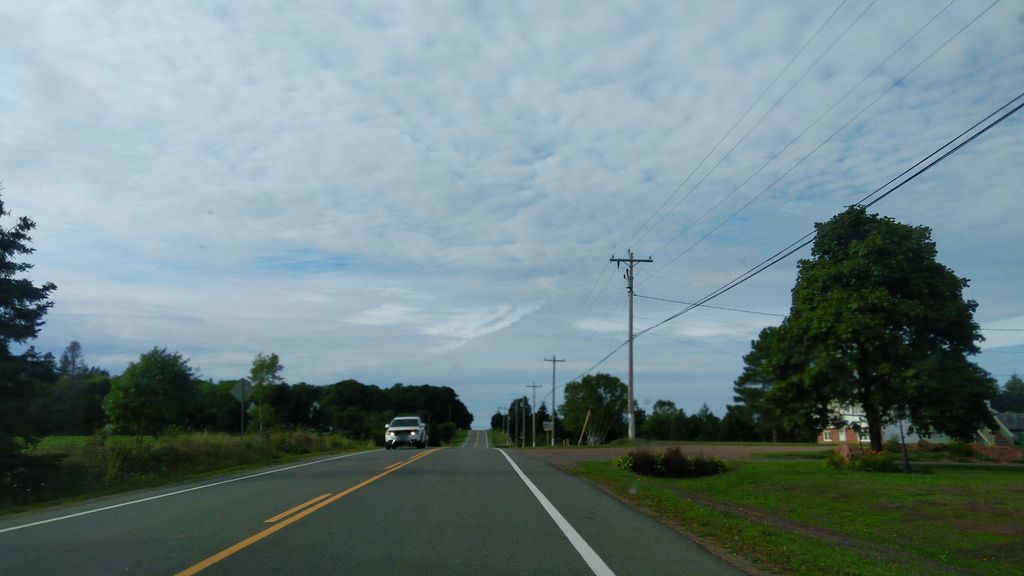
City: charlottetown